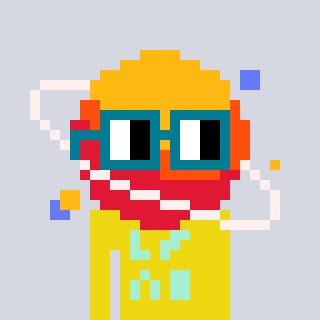
a pixel art character with square dark green glasses, a saturn-shaped head and a yellow-colored body on a cool background